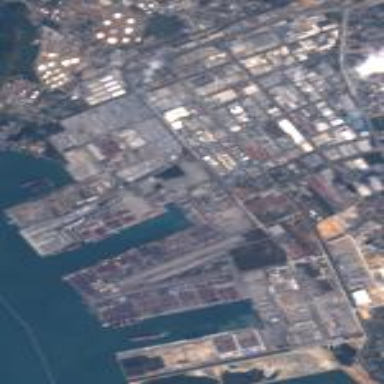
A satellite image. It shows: Industrial area designated as port.